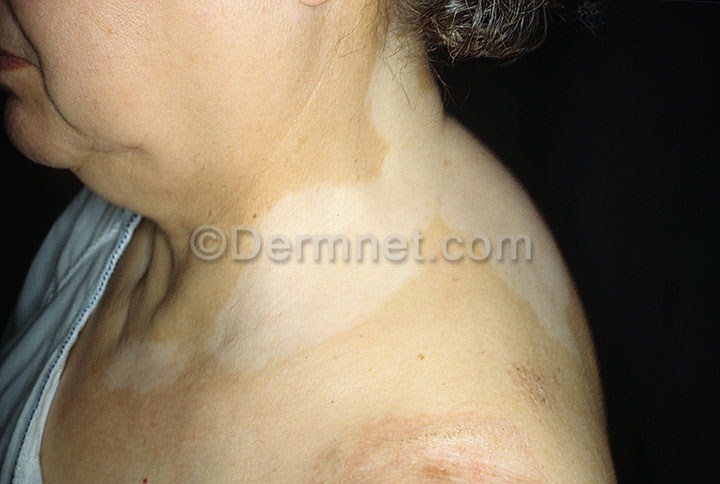
Disease: Psoriasis pictures Lichen Planus and related diseases